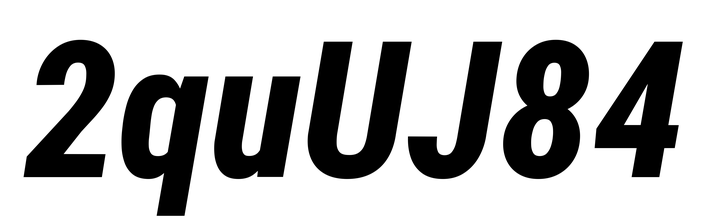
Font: Roboto-Italic_Condensed_ExtraBold_Italic